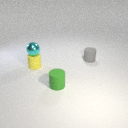
small yellow rubber cylinder in front of small gray rubber cylinder